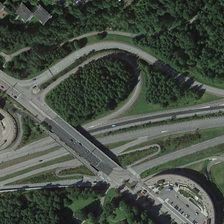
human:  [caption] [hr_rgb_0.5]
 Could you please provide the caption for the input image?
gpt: many green trees are near a viaduct .

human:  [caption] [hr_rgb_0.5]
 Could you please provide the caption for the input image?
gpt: many green trees are near a viaduct .

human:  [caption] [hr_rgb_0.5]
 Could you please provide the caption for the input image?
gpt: many green trees are near a viaduct .

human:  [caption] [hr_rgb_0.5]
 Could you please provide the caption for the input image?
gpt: many green trees are near a viaduct .

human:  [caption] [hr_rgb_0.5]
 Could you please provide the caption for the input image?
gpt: many green trees are near a viaduct .